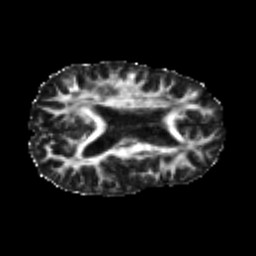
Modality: FA
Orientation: axial
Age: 24
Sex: male
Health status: healthy
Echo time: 0.074 s